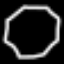
Label: octagon